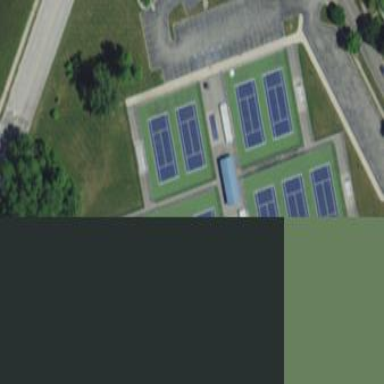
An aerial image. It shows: Sports center with tennis facility.